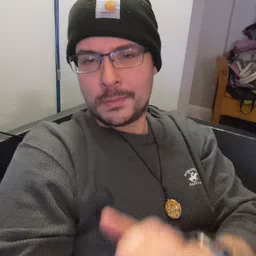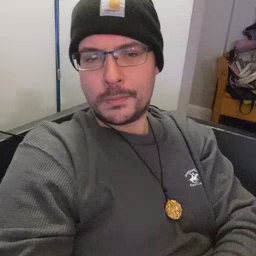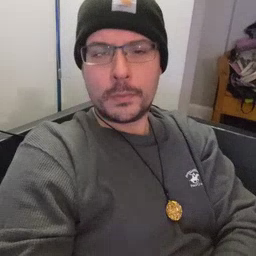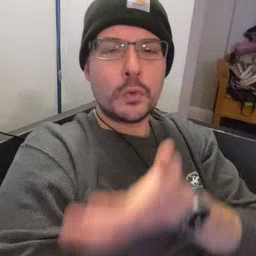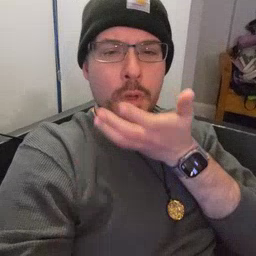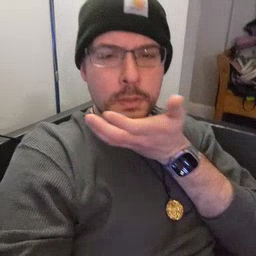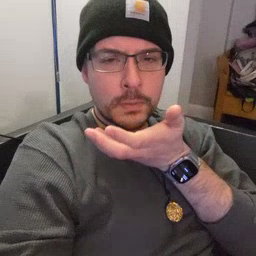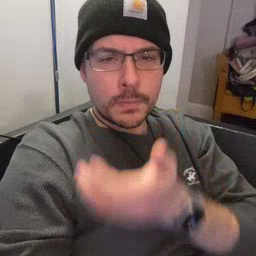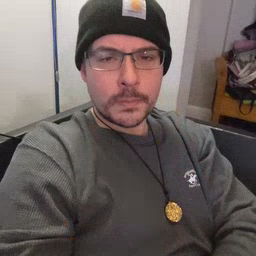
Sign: grass